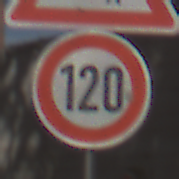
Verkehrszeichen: Geschwindigkeit120
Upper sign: DoppelkurveZunaechstLinks
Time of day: Midday
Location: Outdoor (Suburban)
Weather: Clear
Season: NotSpecified
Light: Natural